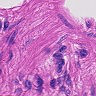
Metastatic tissue present: no